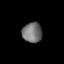
Tissue: prostate
Cell type: Epithelial cells
Senescence score: 0.3504
Nuclear area (px): 383
Mean DAPI intensity: 115.893